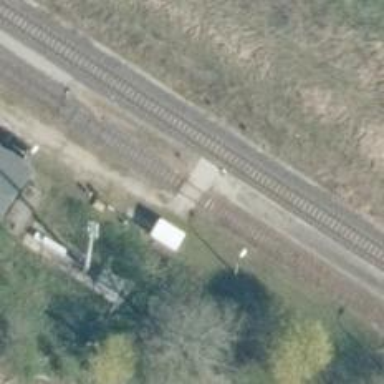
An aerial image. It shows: Uncontrolled railway crossing.